Field crop: maize
Growth stage: 2
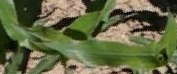
Species: maize